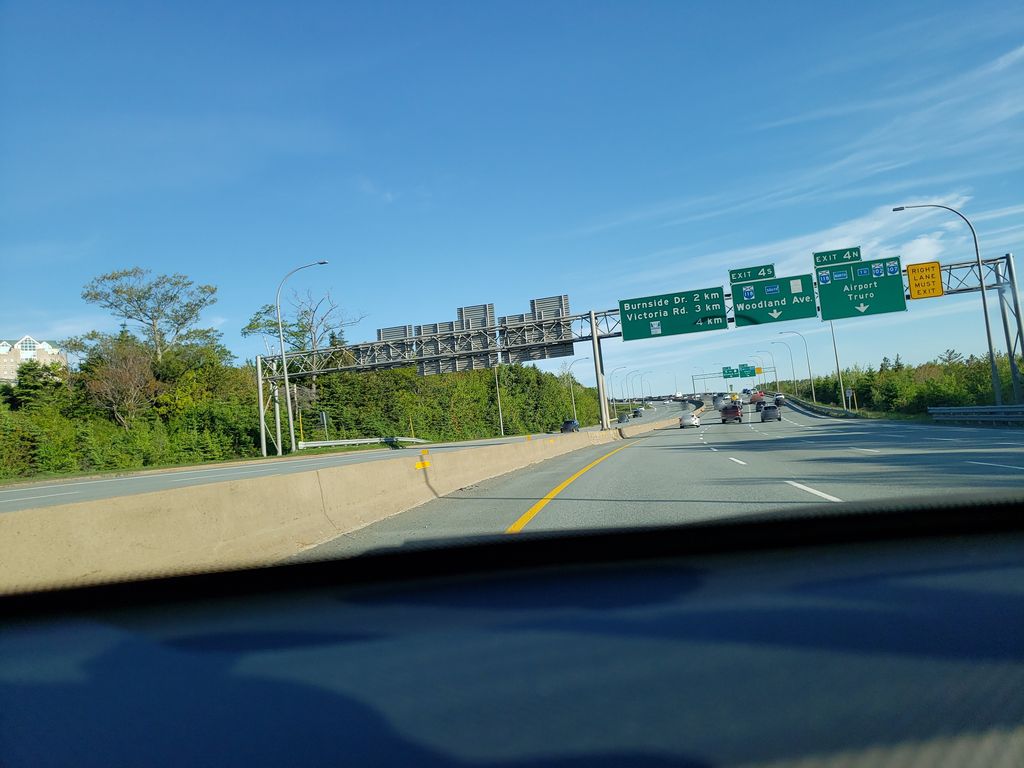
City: halifax